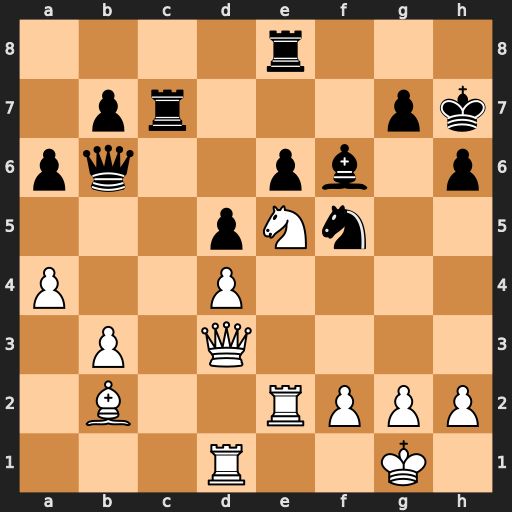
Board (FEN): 4r3/1pr3pk/pq2pb1p/3pNn2/P2P4/1P1Q4/1B2RPPP/3R2K1
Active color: w
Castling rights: -
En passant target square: -
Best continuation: g4